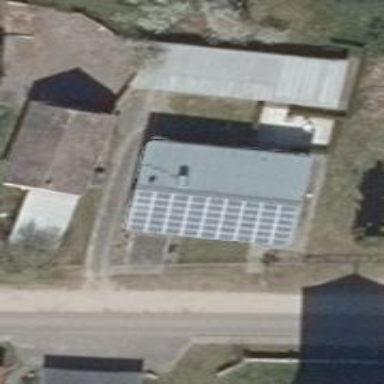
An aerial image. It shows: Building equipped with small solar photovoltaic panel for electricity generation.